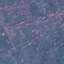
Land use / land cover class: Residential